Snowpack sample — Loveland Pass, Silver Plume, Colorado, USA (12/14/25, 10:50 AM MST)
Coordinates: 39.664, -105.882
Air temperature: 36 °F
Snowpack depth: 67 cm
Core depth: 30 cm
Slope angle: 6°, slope face: 326°
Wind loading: low
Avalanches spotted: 0
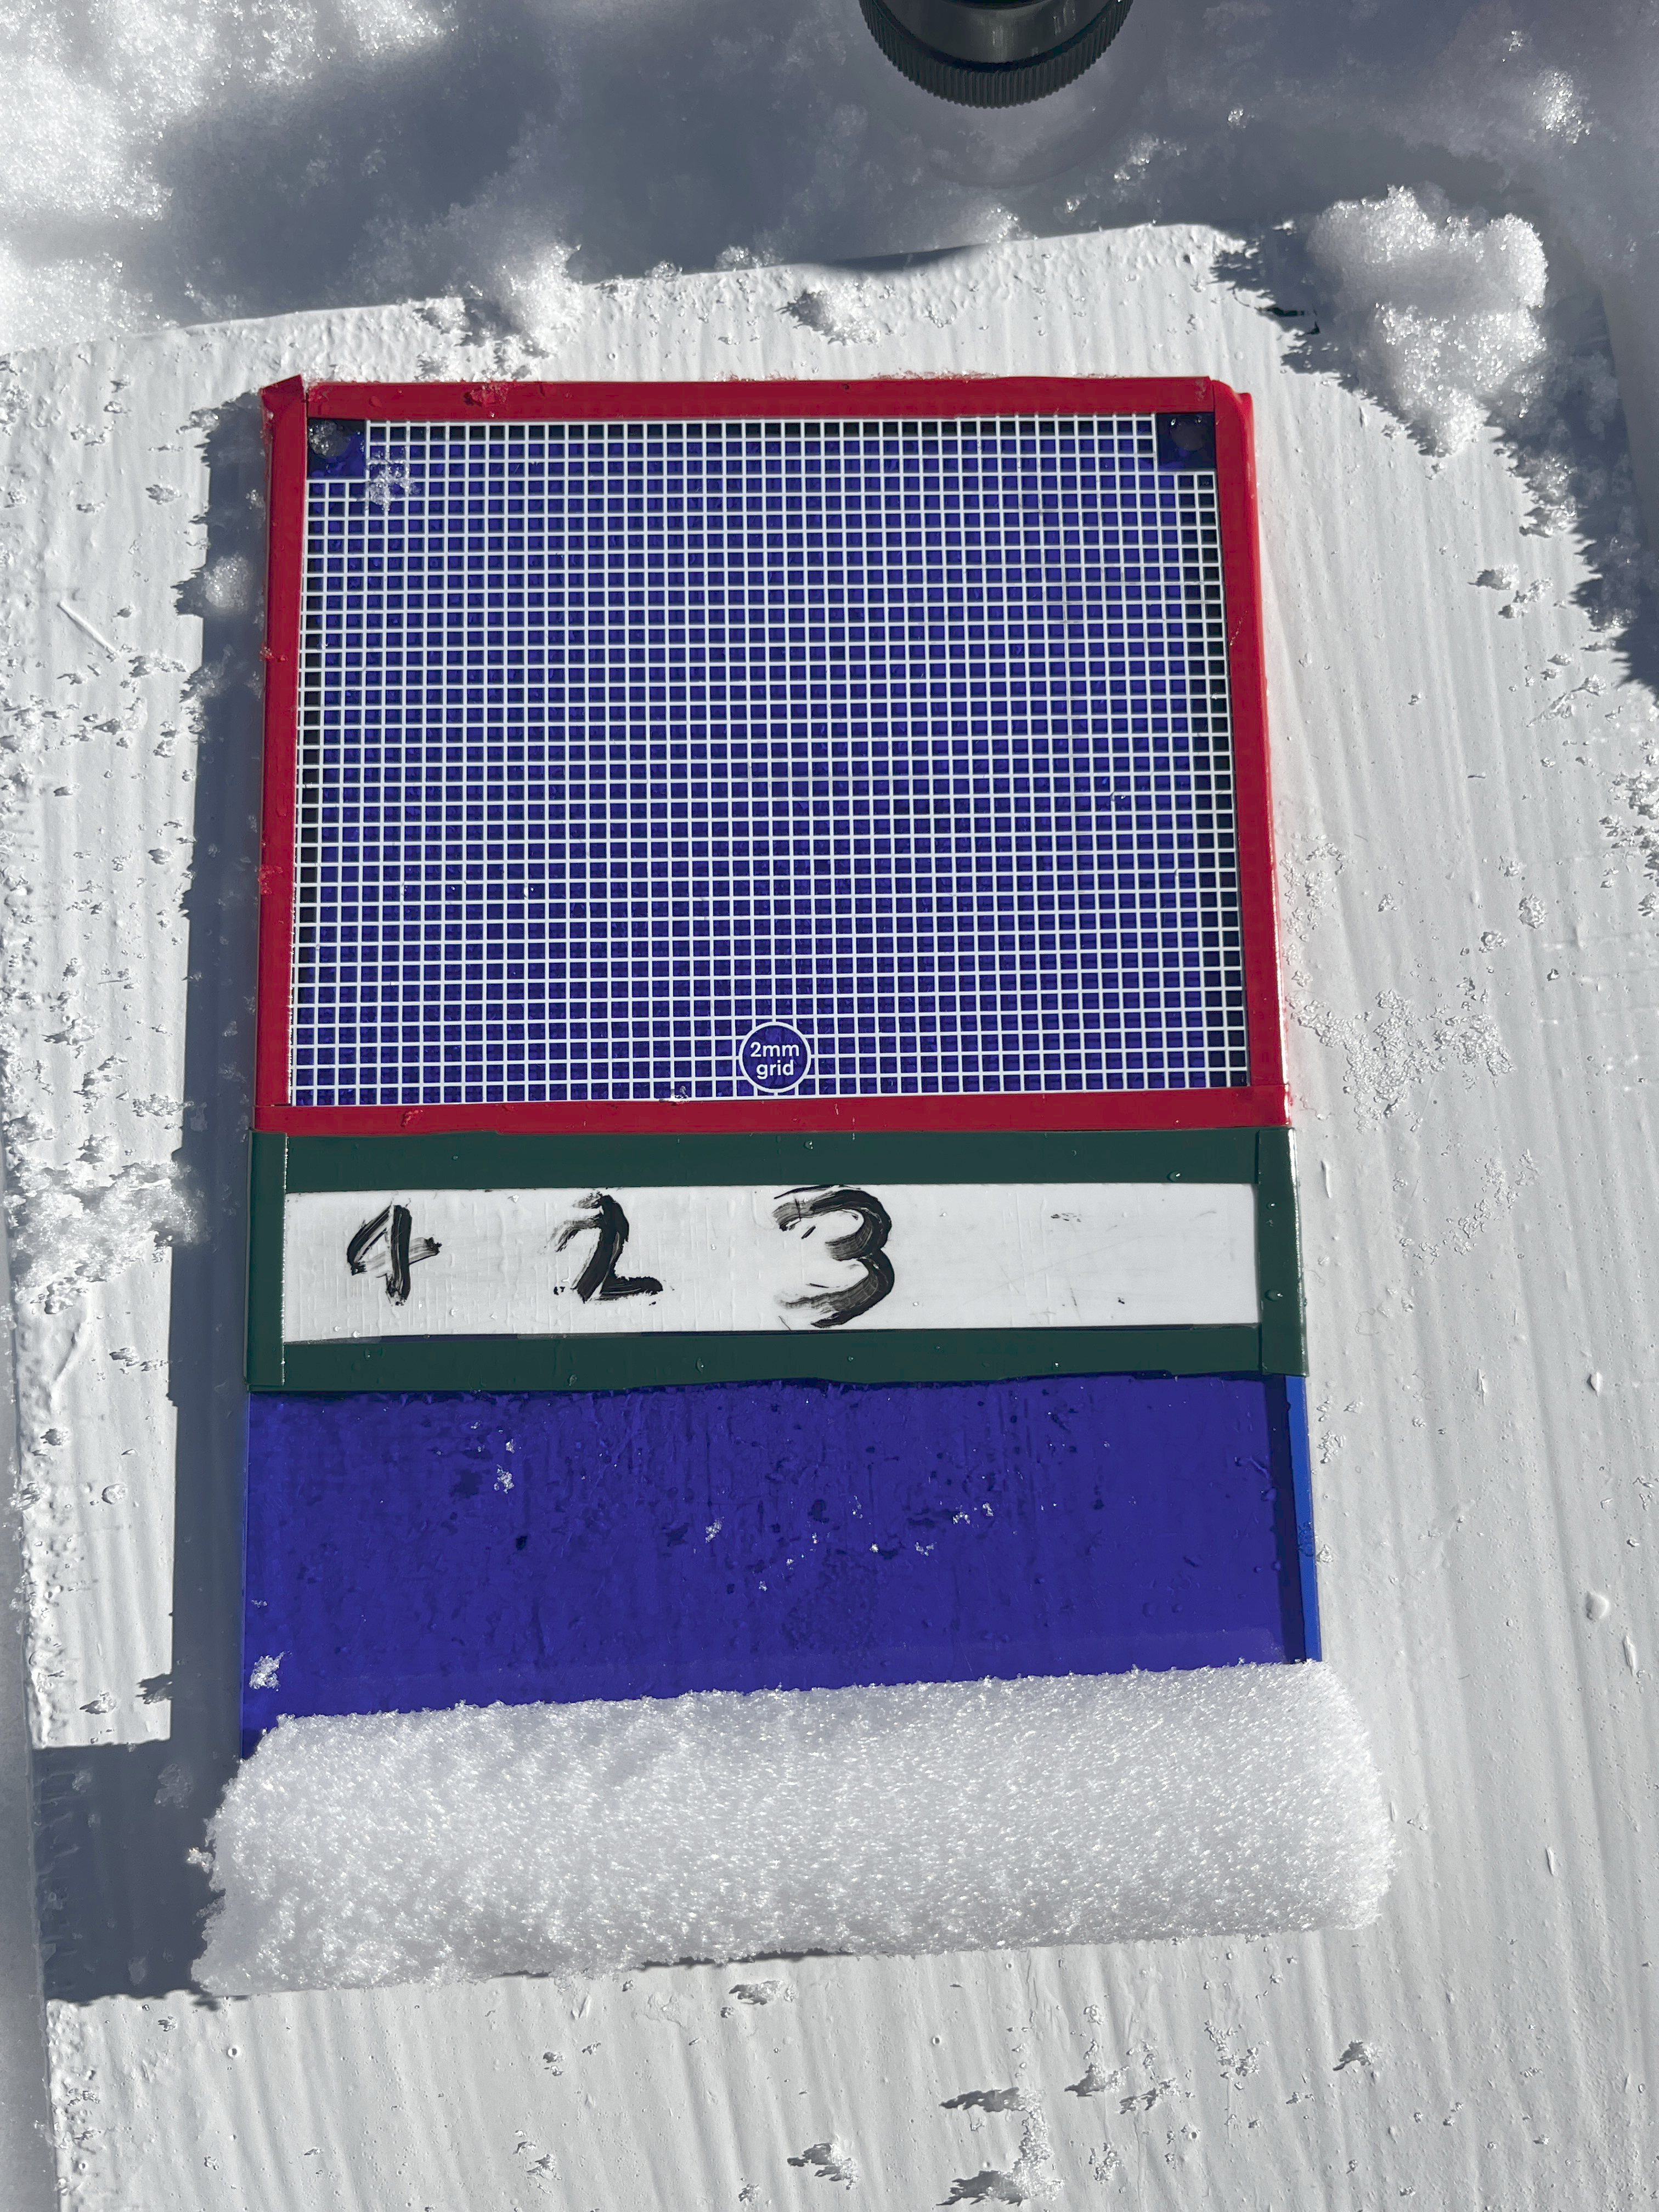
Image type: crystal_card
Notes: No avalanches spotted, very late start to the season with minimal snowpack